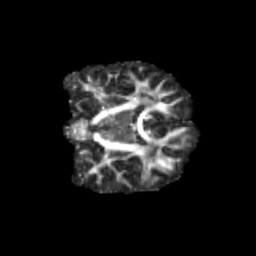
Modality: FA
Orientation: coronal
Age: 11
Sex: male
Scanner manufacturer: siemens
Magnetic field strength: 3 T
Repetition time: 3.8 s
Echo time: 0.07 s